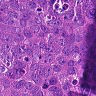
Metastatic tissue present: yes